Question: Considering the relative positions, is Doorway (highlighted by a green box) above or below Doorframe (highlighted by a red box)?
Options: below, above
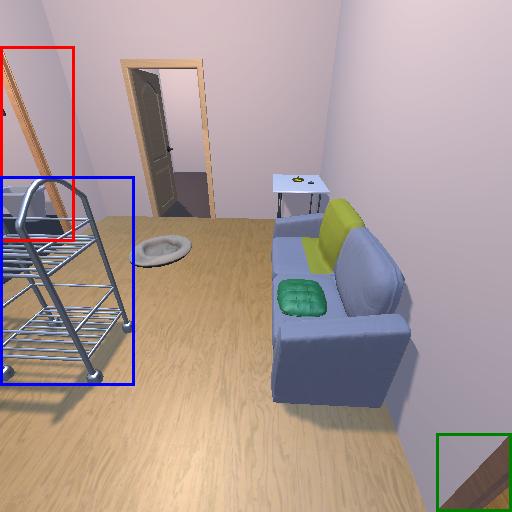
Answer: below